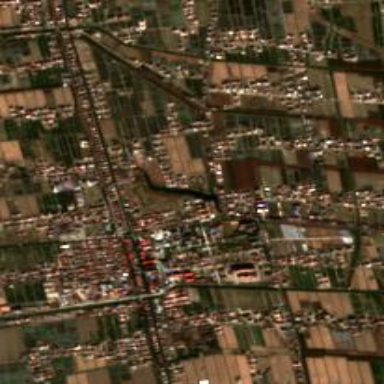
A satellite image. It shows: Township classified as town.